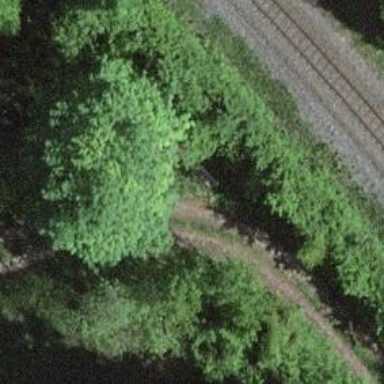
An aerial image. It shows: Track road with grade4 tracktype.